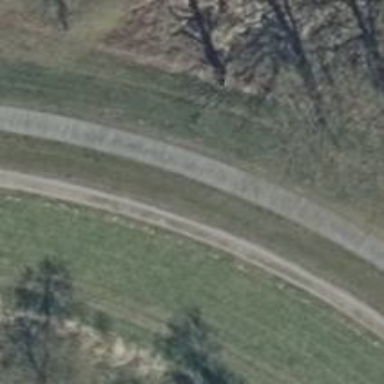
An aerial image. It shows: Gravel path.